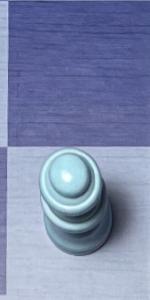
Label: Queen_White